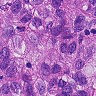
Metastatic tissue present: yes